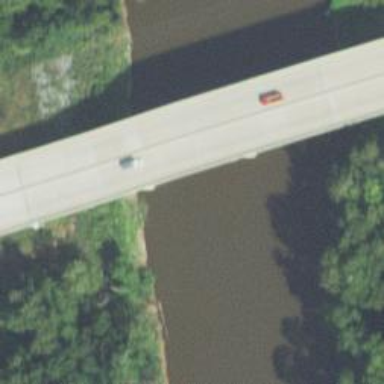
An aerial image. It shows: Man-made bridge.